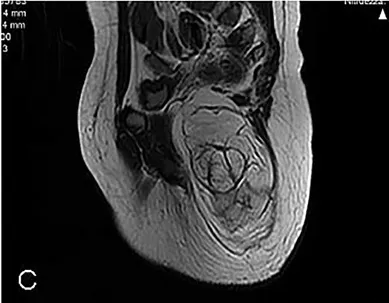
Complete surgical excision was achieved via a posterior-sagittal approach (
D.
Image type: radiology (mri)